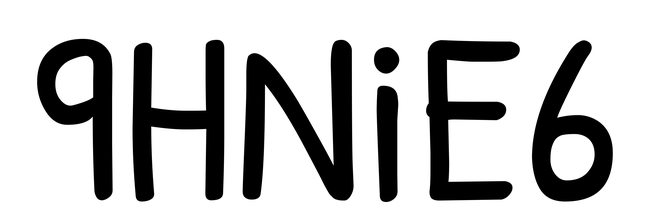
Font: PatrickHand-Regular